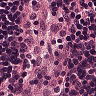
Metastatic tissue present: no